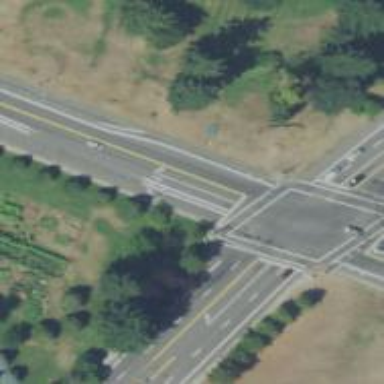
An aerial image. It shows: Crossing with marked lines on the road.